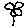
Label: flower